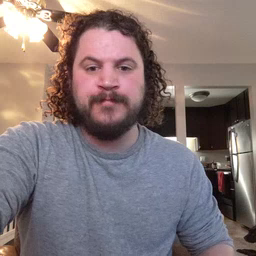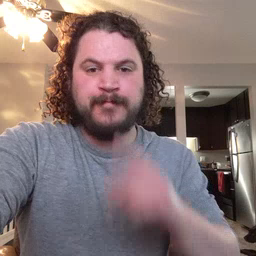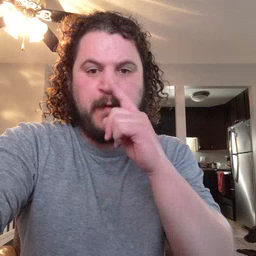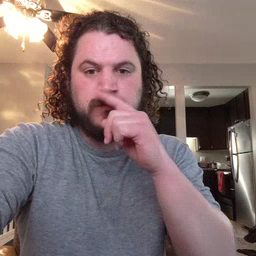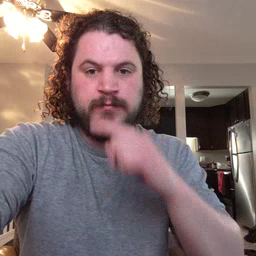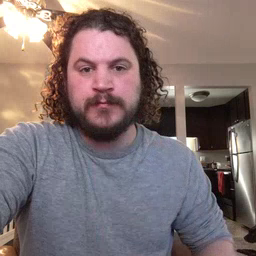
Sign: mouse